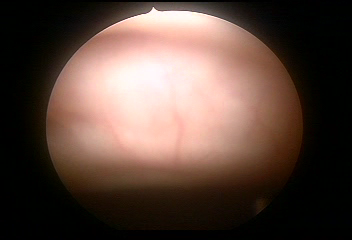
Modality: WLC
Class: Normal mucosa
Bladder cancer association: No